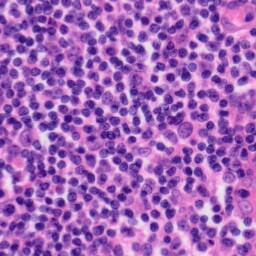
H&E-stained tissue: Tonsil